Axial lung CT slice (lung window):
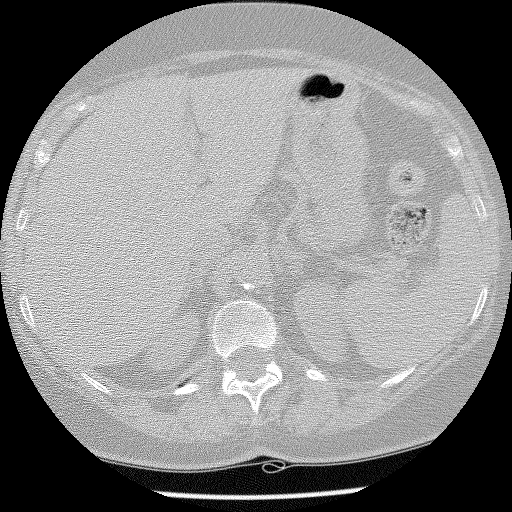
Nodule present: no